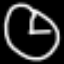
Label: clock